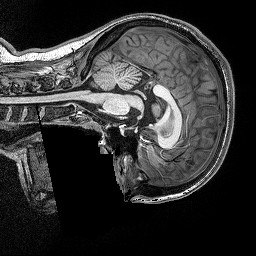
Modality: T1w
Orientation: sagittal
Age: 19
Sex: female
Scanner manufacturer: siemens
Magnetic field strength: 3 T
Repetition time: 2.5 s
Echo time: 0.00343 s